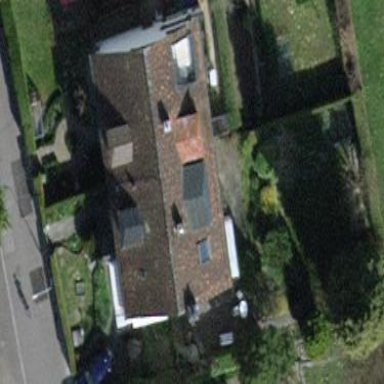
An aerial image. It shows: Detached building with gabled roof.